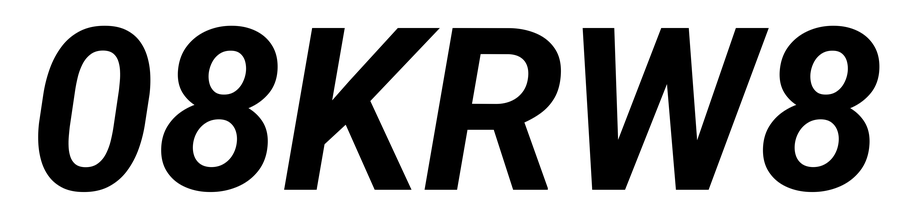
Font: Roboto-Italic_Bold_Italic